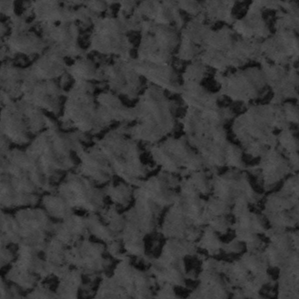
Label: frost